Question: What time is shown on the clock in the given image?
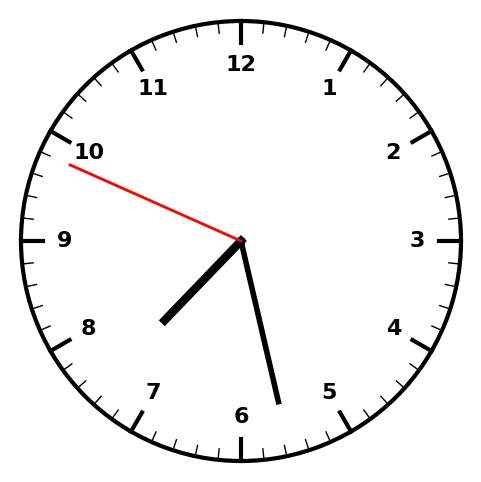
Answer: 07:27:49